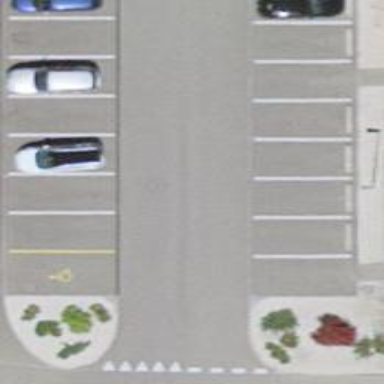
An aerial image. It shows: Parking aisle designated as service road.